Question: What does the "X" mean in Android Studio? How can I resolve the error?

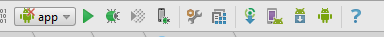
Answer: This can have various reasons.
The default run configuration for android is called . It will just install and start your application.
If there is an error resolving the configuration, it will be displayed with a red "X".
To see what's wrong, you need to open the Dropdown and Select 'Edit Configurations...' which will open up the settings. There the line leading to a fault is usually marked.
General reasons for the configuration not working include
- -
In some cases syncing or cleaning the project will resolve the error. But it is generally a good idea to look what error it is in the configuration settings, if you don't know what caused it.